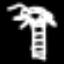
Label: palm tree